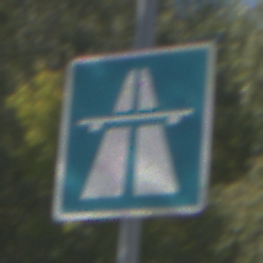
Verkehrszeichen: Autobahn
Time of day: Midday
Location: Outdoor (Nature)
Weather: Clear
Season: Summer
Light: Natural